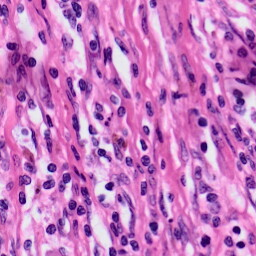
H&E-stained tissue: Skin